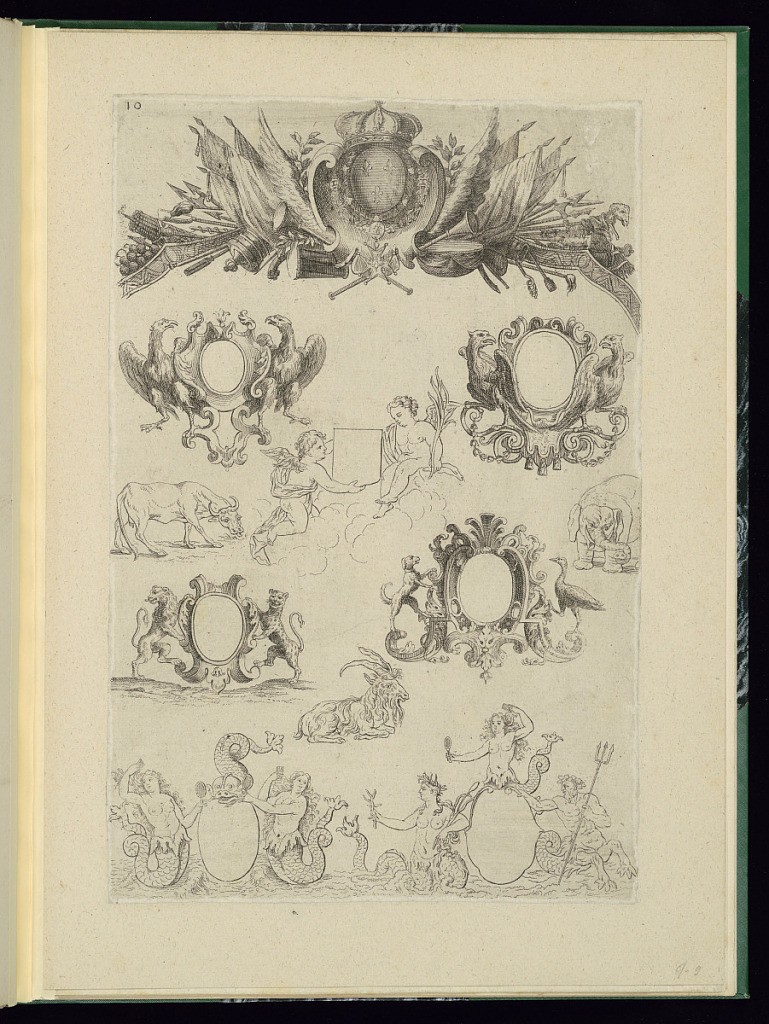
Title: Heraldic Achievement Designs
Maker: Nicolas Guérard, French, ca.1648 – 1719
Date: late 17th–early 18th century
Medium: Etching on laid paper
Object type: Print
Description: Seven designs for heraldic achievements supported by angels, putti, eagles, animals, birds, dolphins, and mermaids. With individual designs for animals in outline, including a goat, cow, and elephant. The heraldic achievement in the upper center has the French coat of arms in the shield, with the three fleurs-de-lys, royal crown, cross of the Saint-Esprit, arms and armor and flags. The plate is numbered.